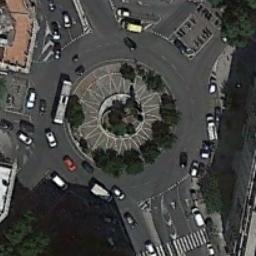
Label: roundabout